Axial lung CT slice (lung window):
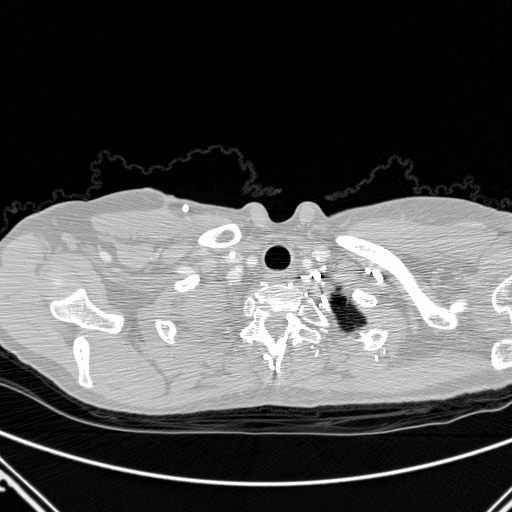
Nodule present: no